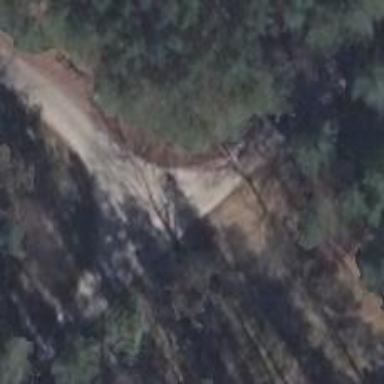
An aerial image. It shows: Sandy track road.